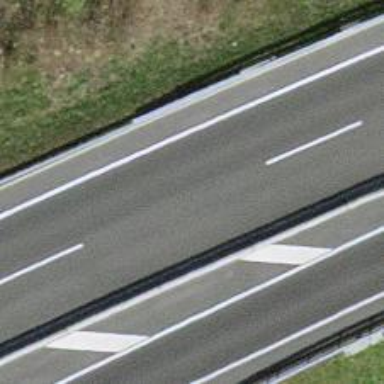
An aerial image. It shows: This is trunk highway with motorroad.